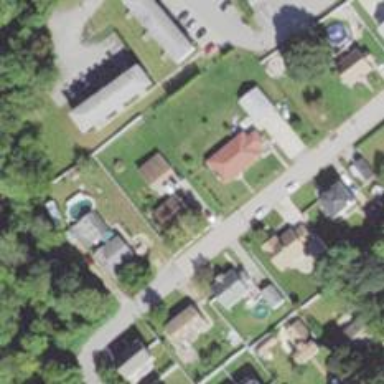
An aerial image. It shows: Residential driveway designated as service road.